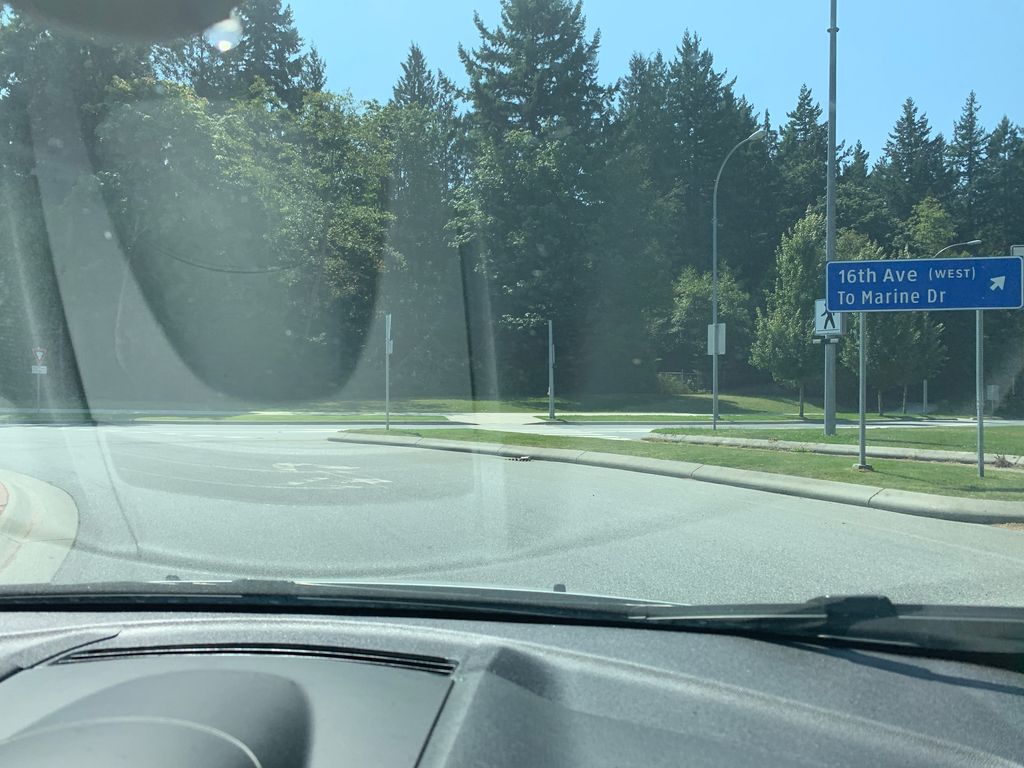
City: vancouver